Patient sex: F
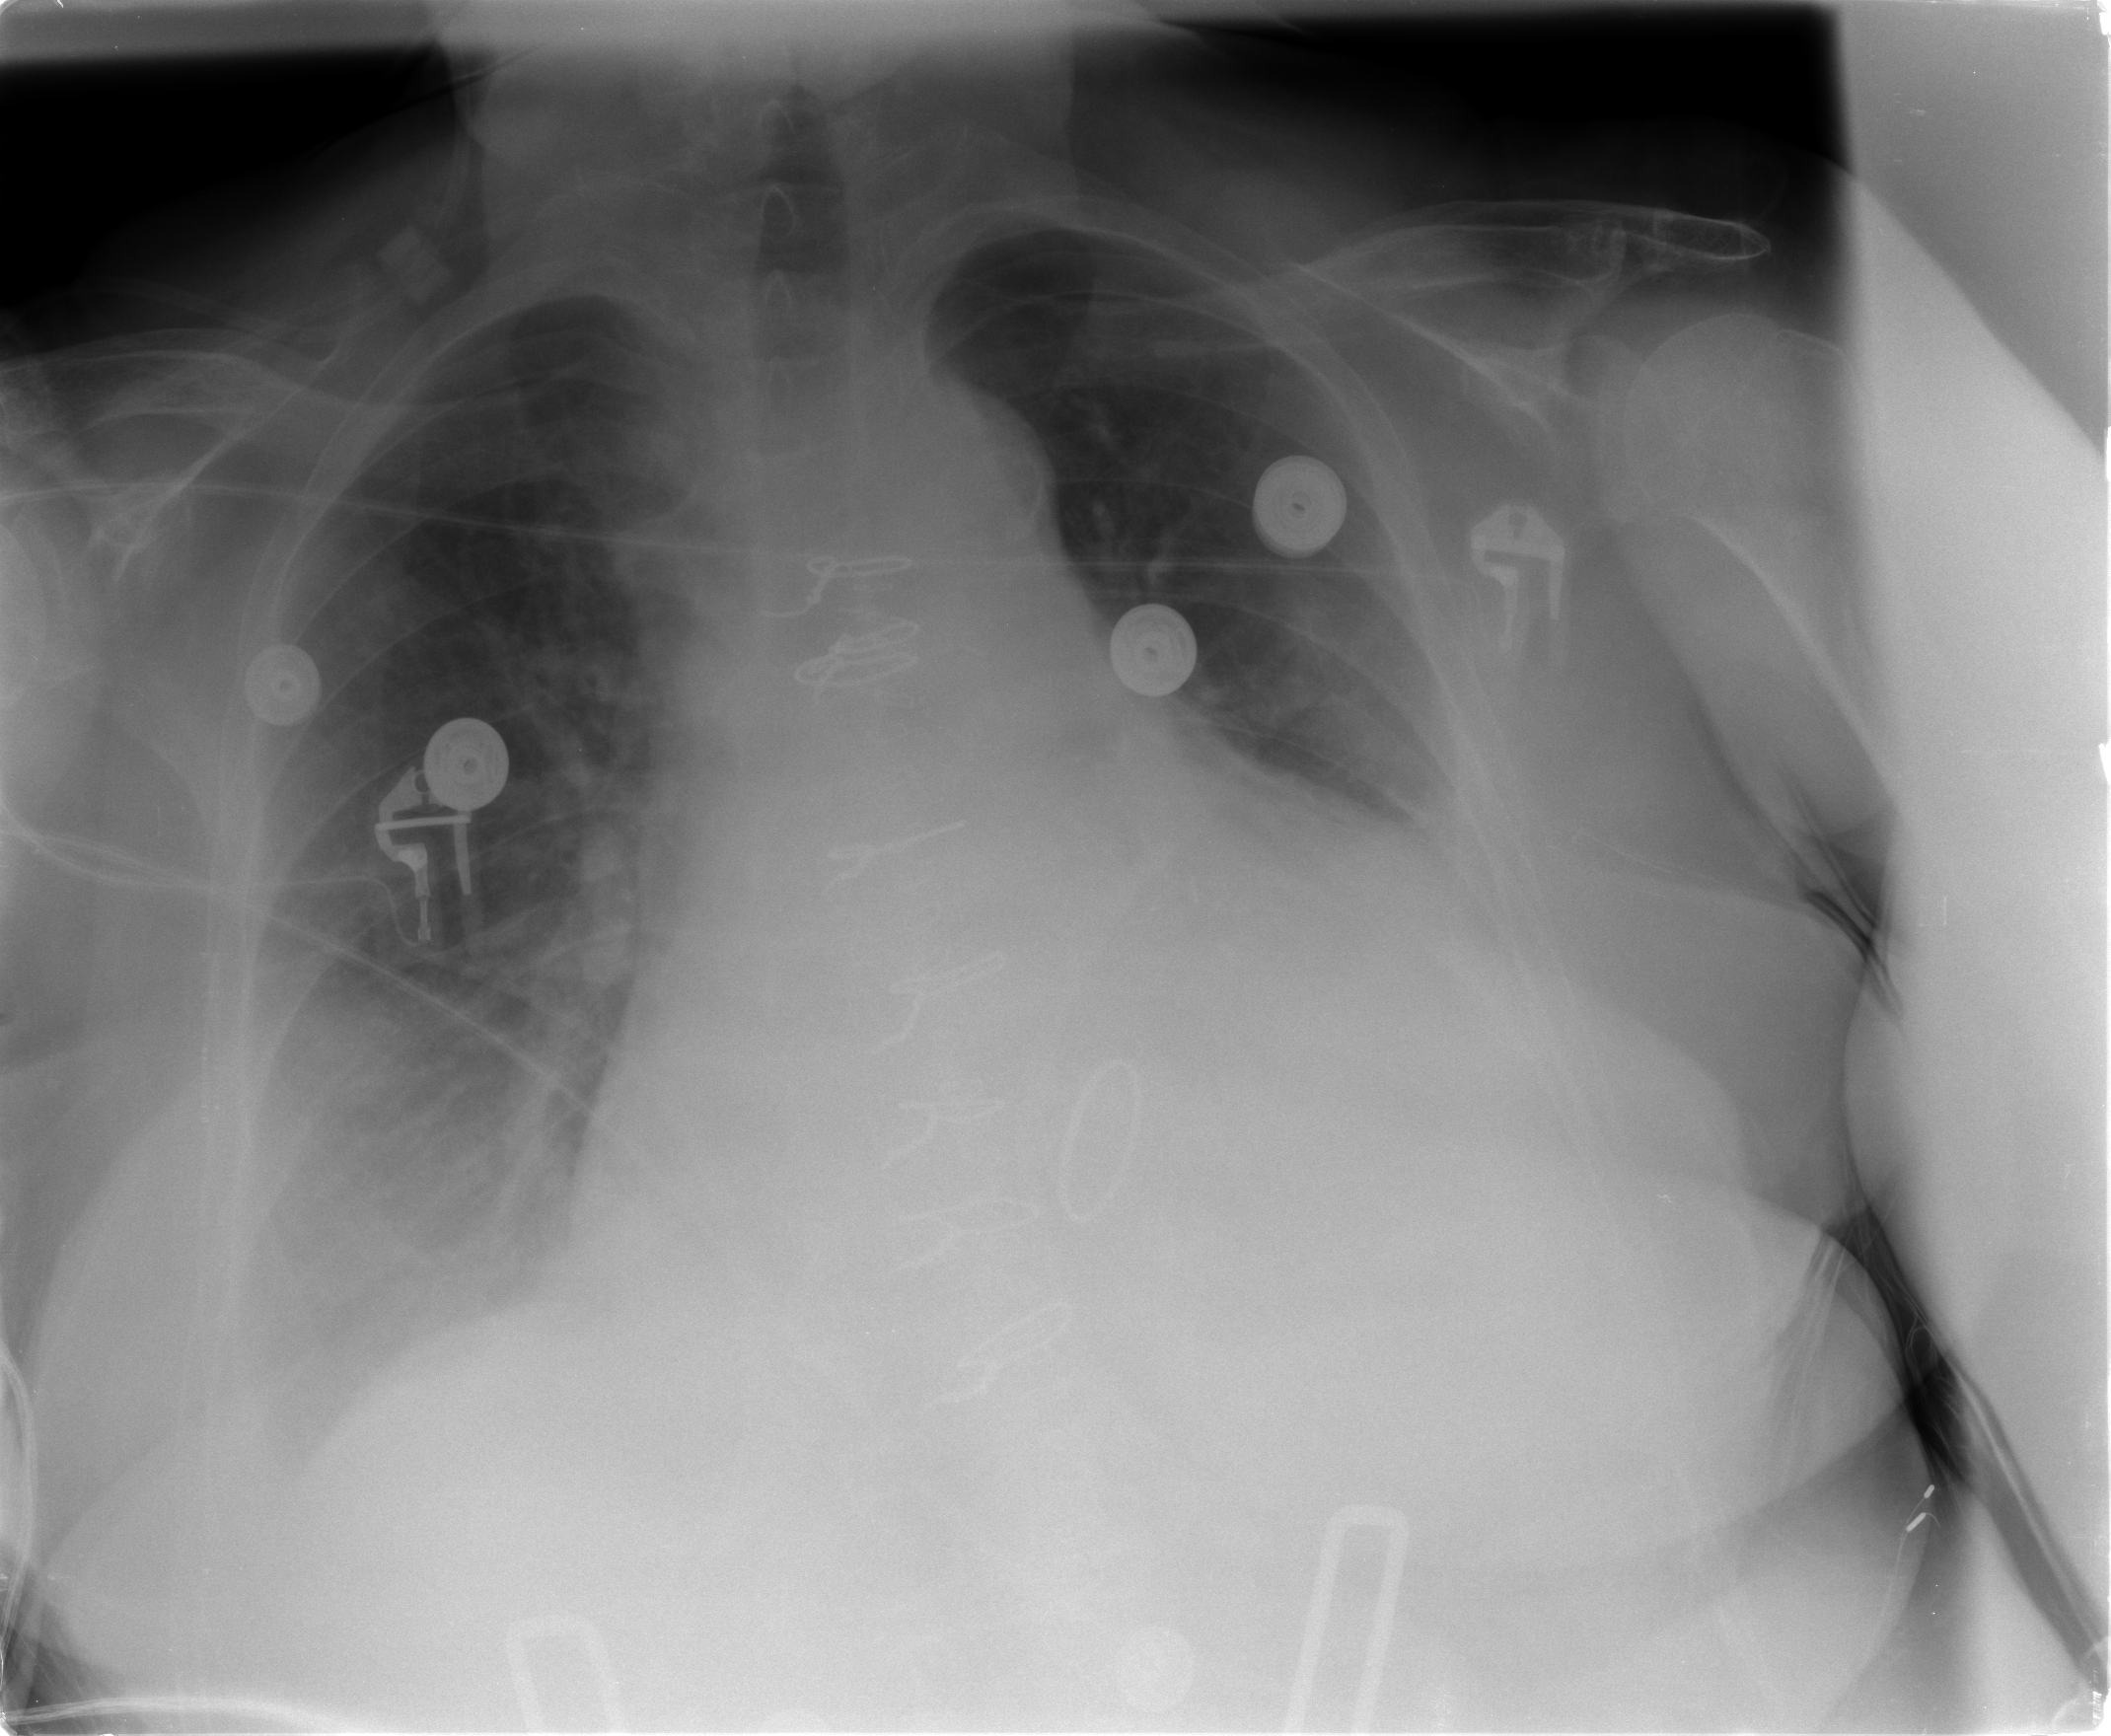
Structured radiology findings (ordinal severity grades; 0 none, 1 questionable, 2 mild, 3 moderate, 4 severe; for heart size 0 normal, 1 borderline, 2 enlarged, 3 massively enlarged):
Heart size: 2
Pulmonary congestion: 1
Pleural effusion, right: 2
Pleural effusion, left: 2
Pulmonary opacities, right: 0
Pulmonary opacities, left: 0
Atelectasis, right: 2
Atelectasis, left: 2